Question: I installed both the 7.1 and 7.8 Sdk on my machine but when I make a new project in Vs 2010 Ultimate I get a project but don't have any emulators to choose from.

I am on windows 7 64bit
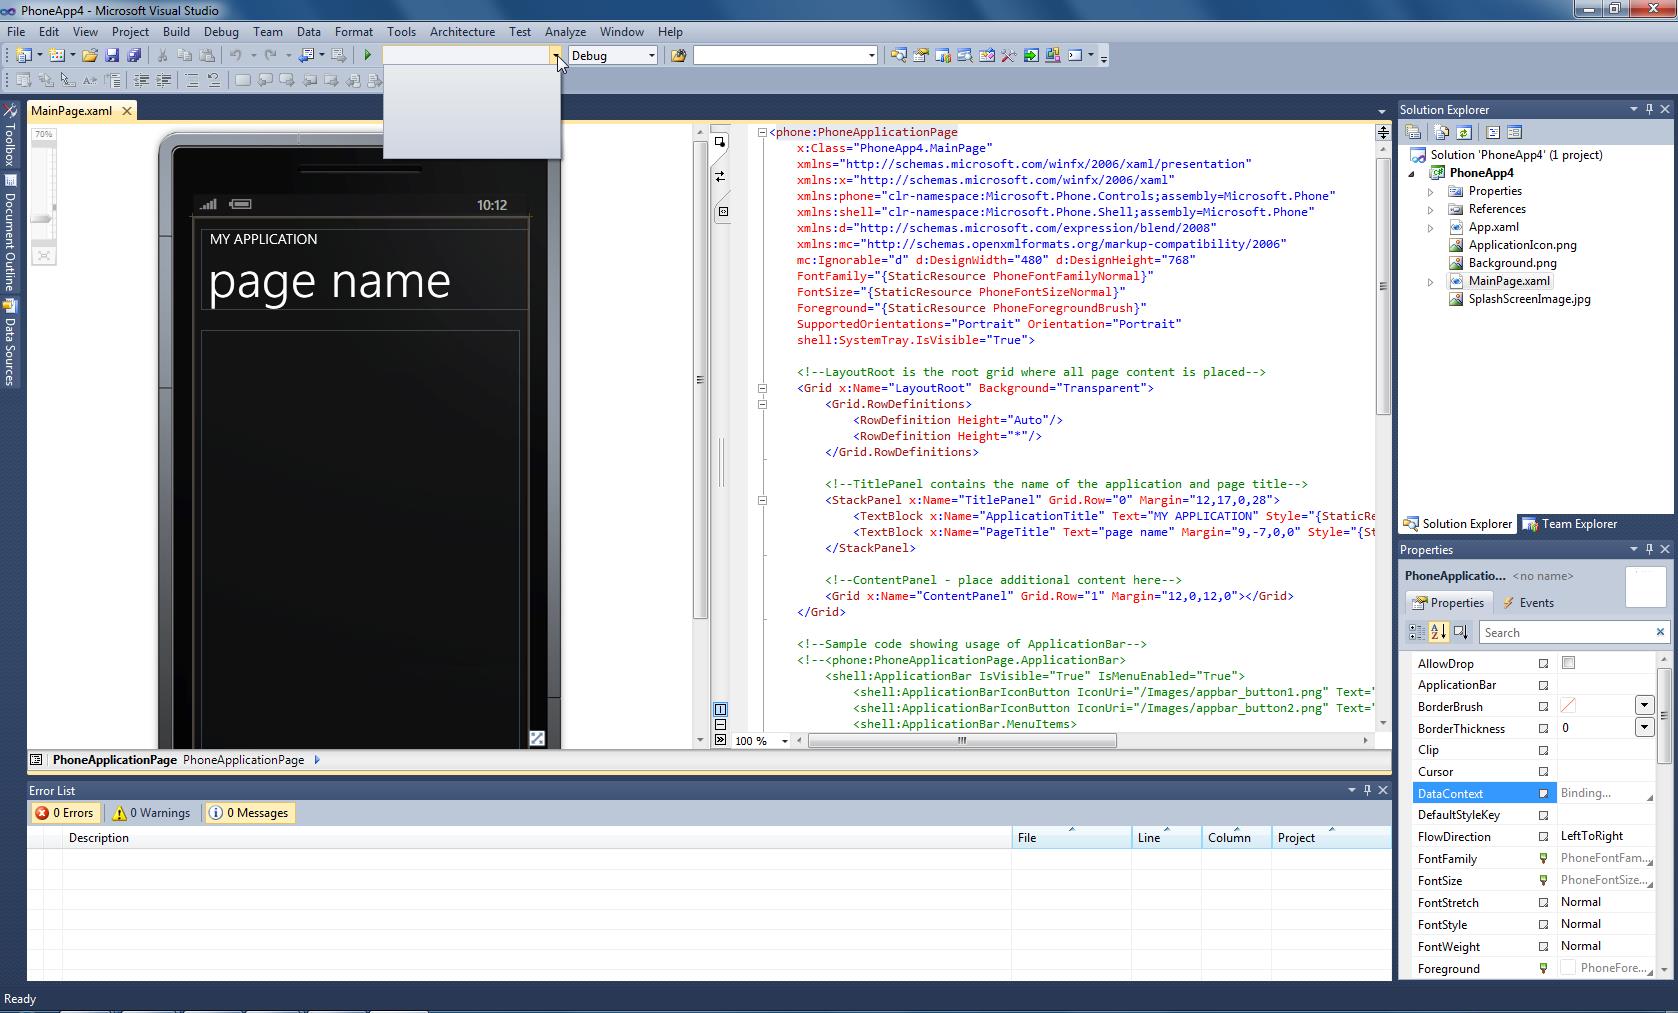
Answer: 1.Close all Visual Studio and Windows Phone Emulator instances.
2.Delete the contents of %LocalAppData%\Microsoft\Phone Tools\CoreCon.
3.Restart Visual Studio.